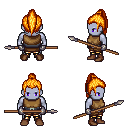
a pixel art fantasy rpg character, male body template, dark elf, purple skin, leather chest armor, gold greaves, light blonde long topknot hairstyle, metal gloves, brown shoes, spear, four views (front, back, left, right), 2x2 character sprite sheet, small pixel art, hard edges, no anti-aliasing